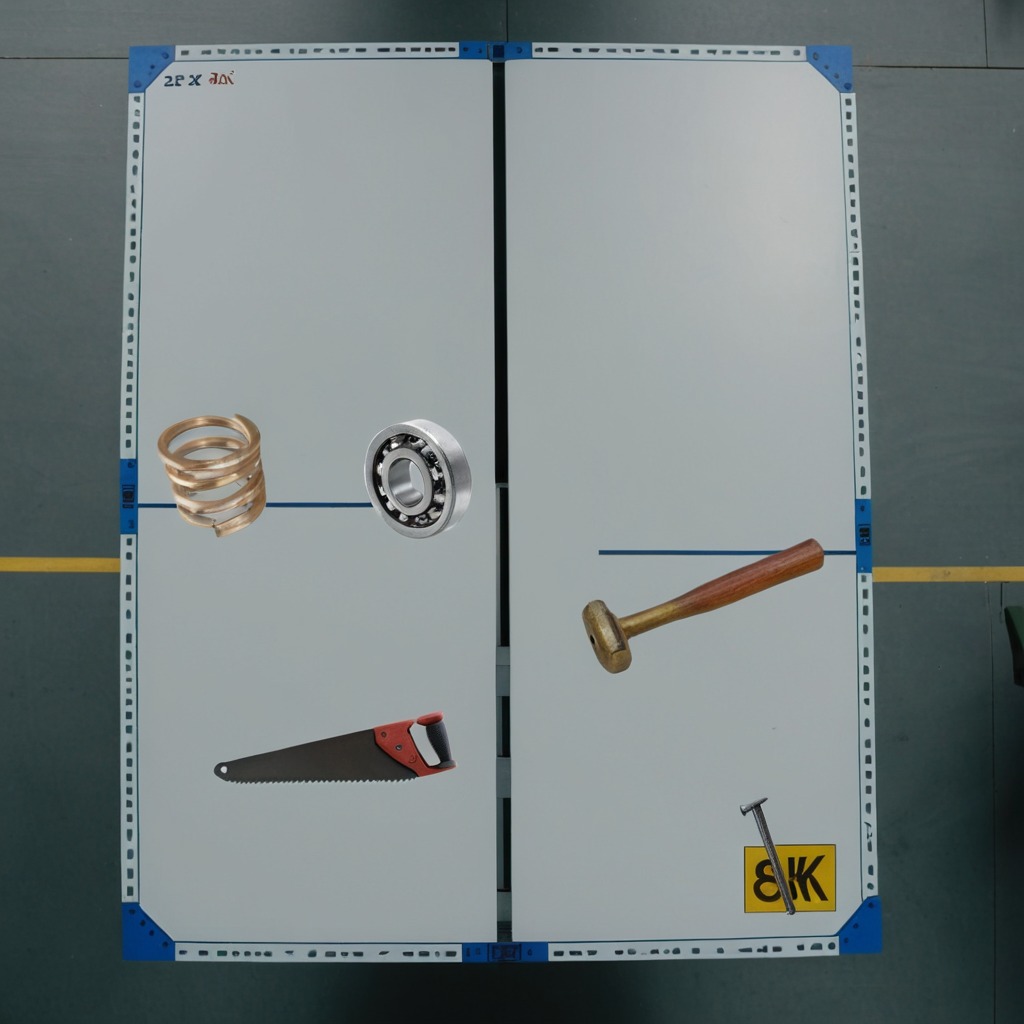
A metal ball bearing, a hammer, an iron nail, a coiled metal spring, and a handheld metal saw are lying on the toolbox surface.